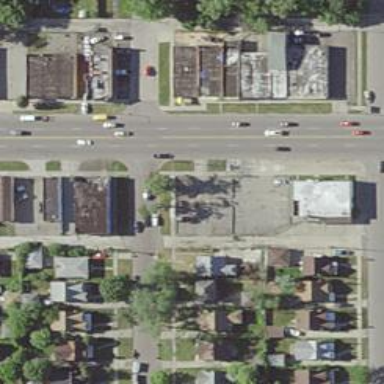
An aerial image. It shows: Alley classified as service road.